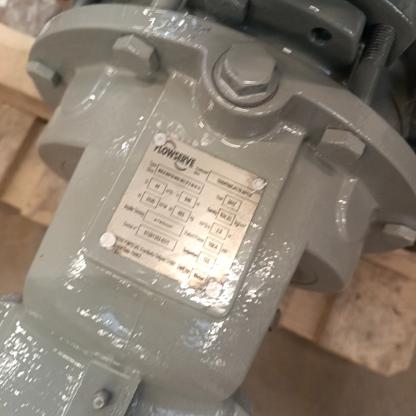
Klasa: tabliczka-znamionowa